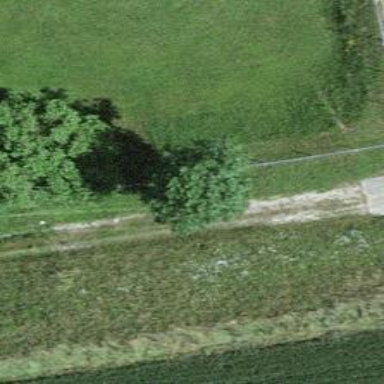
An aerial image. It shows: Well-maintained track road of grade 1.